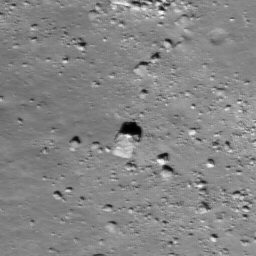
Pit: Stevinus 25
Host crater: Stevinus
Host type: impact_melt
Lunar coordinates: latitude -32.739, longitude 54.217